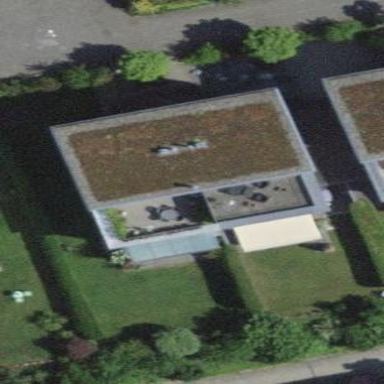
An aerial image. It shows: Terrace building.